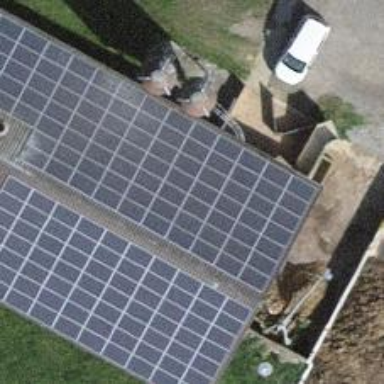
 consisting of solar photovoltaic panels."